Field crop: maize
Growth stage: 2
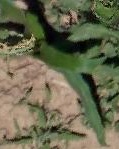
Species: maize